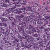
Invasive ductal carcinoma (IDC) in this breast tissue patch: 1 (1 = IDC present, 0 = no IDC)